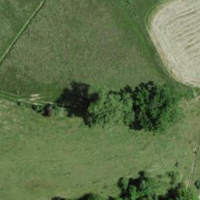
EUNIS habitat code: 52
Species observed at this site:
Knautia arvensis